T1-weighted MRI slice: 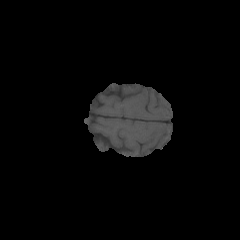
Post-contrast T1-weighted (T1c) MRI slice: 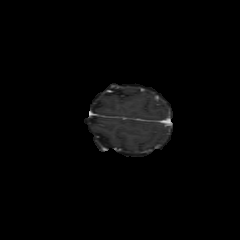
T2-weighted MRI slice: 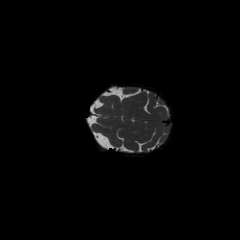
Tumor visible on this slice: no